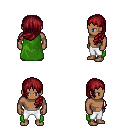
a pixel art fantasy rpg character, male body template, human, dark skin, green cape, white pants, brunette left-swept hairstyle, four views (front, back, left, right), 2x2 character sprite sheet, small pixel art, hard edges, no anti-aliasing